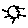
Label: sun